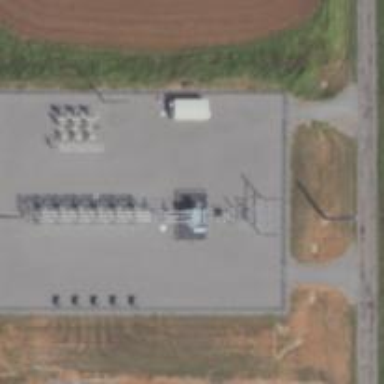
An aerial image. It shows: Power substation dedicated to generation.